Question: I'm essentially creating a wizard with tabs on a web app and tabs before the active one will be styled one way (in green) indicating completion, and tabs after it styled a different way to indicate not complete (in gray).

'''
<div class="tabContainer">
<ul class='tabs'>
<li><a href='#tab1'><span class="badge">1</span></a></li>
<i class="icon-arrow-right"></i>
<li><a href='#tab2'><span class="badge">2</span></a></li>
<i class="icon-arrow-right"></i>
<li><a href='#tab3'><span class="badge">3</span></a></li>
<i class="icon-arrow-right"></i>
<li><a href='#tab4'><span class="badge">4</span></a></li>
<i class="icon-arrow-right"></i>
<li><a href='#tab5'><span class="badge">5</span></a></li>
</ul>
</div>
'''
In a custom function I'm writing called 'setTab()', I pass which tab I want to be active and then attempt to modify all other tabs to have styles indicated above.
'''
function setTab(tabId) {
var $active, $content, $links = $('ul.tabs').find('a');
// Make tab active
$active = $($links.filter('[href="#tab'+tabId+'"]')[0] || $links[0]);
$active.addClass('active');
$active.find('span').addClass('badge btn-info');
$content = $($active.attr('href'));
// If Tab before, show as complete
var previousTabs = $active.prevAll('a');
previousTabs.removeClass('active');
previousTabs.find('span').removeClass('btn-info').addClass('badge btn-success');
// If Tab after, show as incomplete
var nextTabs = $active.nextAll('a');
nextTabs.removeClass('active');
nextTabs.find('span').removeClass('btn-info').removeClass('btn-success');
// Hide the remaining content
$links.not($active).each(function () {
$($(this).attr('href')).hide();
});
// Show Content
$content.show();
}
'''
'prevAll()''nextAll()'
I've tried to figure it out using '$.inArray' and '$.each' but haven't had much luck. I'm guessing the first didn't work because the result set is an object, not an array. And the second one doesn't work because I need to compare it to an element which isn't available inside the '$.each' function. I'm sure with enough tweaking I could figure that one out, but there has to be a better way.
What is the best way of determining whether an element exists before or after another element, and if it is using the 'prevAll' and 'nextAll' methods I've been attempting, how can I do a boolean match with that result set?
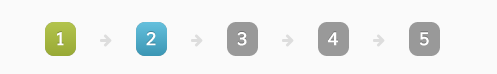
Answer: Using a combination of various answers, I made something work:
'''
/**
* Set active tab and adjust other tabs in process
*/
function setTab(tabId) {
var $active, $content, $links = $('ul.tabs').find('a');
// Make tab active
$active = $($links.filter('[href="#tab'+tabId+'"]')[0] || $links[0]);
$active.addClass('active');
$active.find('span').addClass('badge btn-info');
$content = $($active.attr('href'));
// If Tab before, show as complete
var previousTabs = $active.parent().prevAll('li').find('a');
previousTabs.each(function(index, el) {
$(el).removeClass('active');
$(el).find('span').removeClass('btn-info').addClass('badge btn-success');
});
// If Tab after, show as incomplete
var nextTabs = $active.parent().nextAll('li').find('a');
nextTabs.each(function(index, el) {
$(el).removeClass('active');
$(el).find('span').removeClass('btn-info').removeClass('btn-success');
});
// Hide the remaining content
$links.not($active).each(function () {
$($(this).attr('href')).hide();
});
// Show Content
$content.show();
}
setTab(3);
'''
Looks like the DOM is what was messing me up...I needed to go up a level. Thanks for all the great answers!